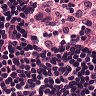
Metastatic tissue present: no